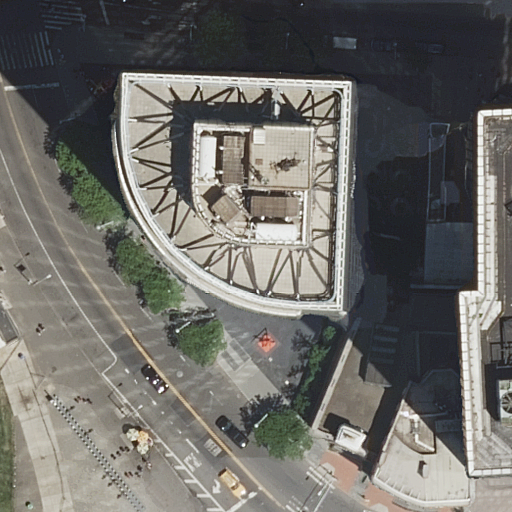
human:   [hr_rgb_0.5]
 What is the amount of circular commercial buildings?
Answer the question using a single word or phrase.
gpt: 0

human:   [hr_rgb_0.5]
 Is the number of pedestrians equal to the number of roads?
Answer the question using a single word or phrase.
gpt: no

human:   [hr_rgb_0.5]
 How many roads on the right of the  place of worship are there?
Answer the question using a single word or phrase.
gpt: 0

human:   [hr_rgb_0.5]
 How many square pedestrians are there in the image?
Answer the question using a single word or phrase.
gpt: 0

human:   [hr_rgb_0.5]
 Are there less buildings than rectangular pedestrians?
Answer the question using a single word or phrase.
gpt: no

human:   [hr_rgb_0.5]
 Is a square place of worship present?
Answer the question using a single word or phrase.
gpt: no

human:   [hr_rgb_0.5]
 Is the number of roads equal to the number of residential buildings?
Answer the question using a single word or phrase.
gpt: no

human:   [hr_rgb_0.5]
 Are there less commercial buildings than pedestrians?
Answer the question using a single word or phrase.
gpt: yes

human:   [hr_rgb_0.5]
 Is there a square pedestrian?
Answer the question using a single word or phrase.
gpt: no

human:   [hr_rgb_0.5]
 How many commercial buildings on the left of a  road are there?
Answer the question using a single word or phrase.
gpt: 0

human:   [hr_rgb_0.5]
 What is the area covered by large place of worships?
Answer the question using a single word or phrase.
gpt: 1097m2

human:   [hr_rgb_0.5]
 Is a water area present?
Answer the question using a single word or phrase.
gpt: no

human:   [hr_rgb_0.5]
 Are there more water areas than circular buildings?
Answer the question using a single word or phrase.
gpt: no

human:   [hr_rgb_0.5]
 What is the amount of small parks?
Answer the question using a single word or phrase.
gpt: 0

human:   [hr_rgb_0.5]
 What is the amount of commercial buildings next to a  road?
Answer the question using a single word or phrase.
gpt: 0

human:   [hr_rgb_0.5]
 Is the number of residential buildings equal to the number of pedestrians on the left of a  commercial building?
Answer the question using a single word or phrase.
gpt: no

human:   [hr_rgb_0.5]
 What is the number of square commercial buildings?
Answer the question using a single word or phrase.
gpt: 0

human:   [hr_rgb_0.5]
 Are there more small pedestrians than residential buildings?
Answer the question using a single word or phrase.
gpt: no

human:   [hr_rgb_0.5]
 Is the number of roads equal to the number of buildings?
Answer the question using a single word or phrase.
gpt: no

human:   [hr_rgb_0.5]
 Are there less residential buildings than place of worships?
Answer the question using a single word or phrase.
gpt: no

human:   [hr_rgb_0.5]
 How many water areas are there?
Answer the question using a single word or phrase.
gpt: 0

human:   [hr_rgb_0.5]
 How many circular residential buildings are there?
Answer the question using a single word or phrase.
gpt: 0

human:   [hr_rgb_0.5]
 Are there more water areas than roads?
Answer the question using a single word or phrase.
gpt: no

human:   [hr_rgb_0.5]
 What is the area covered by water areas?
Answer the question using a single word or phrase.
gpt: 0m2

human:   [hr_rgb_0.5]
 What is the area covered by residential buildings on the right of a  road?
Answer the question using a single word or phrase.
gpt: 6009m2

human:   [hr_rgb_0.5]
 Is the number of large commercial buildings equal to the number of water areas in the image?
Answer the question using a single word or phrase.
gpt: yes

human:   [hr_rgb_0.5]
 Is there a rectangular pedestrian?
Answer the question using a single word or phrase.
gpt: no

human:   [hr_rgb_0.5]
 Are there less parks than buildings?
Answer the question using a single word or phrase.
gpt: yes

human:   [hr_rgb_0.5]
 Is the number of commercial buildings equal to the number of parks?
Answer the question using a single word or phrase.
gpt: no

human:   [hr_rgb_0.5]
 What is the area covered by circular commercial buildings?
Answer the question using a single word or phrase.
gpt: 0m2

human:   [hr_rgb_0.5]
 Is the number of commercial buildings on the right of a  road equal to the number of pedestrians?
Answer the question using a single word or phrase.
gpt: no

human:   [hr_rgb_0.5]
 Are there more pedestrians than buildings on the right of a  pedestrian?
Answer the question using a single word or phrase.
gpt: yes

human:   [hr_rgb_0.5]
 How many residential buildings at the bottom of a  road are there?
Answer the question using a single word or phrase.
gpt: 3

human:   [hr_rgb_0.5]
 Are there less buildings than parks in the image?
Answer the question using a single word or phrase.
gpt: no

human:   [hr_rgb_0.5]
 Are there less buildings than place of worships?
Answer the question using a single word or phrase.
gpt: no

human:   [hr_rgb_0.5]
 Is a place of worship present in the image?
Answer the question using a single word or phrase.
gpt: yes